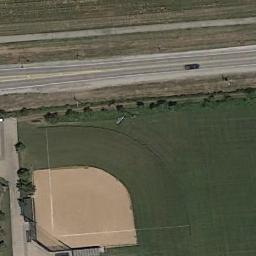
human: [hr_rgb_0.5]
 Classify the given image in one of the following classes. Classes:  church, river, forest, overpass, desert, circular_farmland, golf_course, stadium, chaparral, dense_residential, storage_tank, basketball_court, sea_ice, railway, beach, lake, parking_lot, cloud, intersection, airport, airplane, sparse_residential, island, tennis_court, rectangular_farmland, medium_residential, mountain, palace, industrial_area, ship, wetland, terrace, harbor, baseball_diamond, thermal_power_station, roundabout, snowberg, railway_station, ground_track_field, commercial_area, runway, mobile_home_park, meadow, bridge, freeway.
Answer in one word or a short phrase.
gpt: baseball_diamond